Field crop: maize
Growth stage: 1
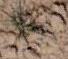
Species: salsola